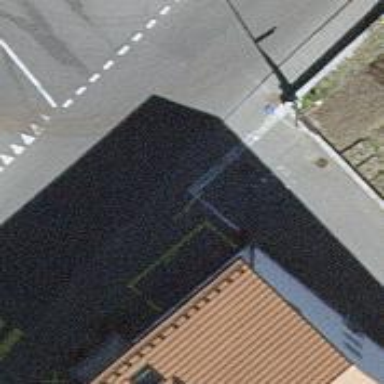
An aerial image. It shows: Restaurant.